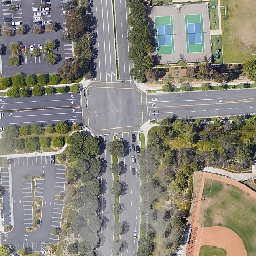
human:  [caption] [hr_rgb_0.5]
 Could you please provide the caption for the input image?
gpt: On both sides of the intersection are empty parking lots and baseball fields.

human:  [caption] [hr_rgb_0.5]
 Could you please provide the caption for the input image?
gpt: On both sides of the intersection are empty parking lots and two tennis courts.

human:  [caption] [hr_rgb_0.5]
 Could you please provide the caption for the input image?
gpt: There is an empty parking lot and two tennis courts on both sides of the intersection.

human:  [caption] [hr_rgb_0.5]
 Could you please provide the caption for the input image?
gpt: The road at an intersection was lined with trees and empty .

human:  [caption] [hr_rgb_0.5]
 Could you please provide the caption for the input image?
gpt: There is an empty parking lot and baseball field on both sides of the intersection.